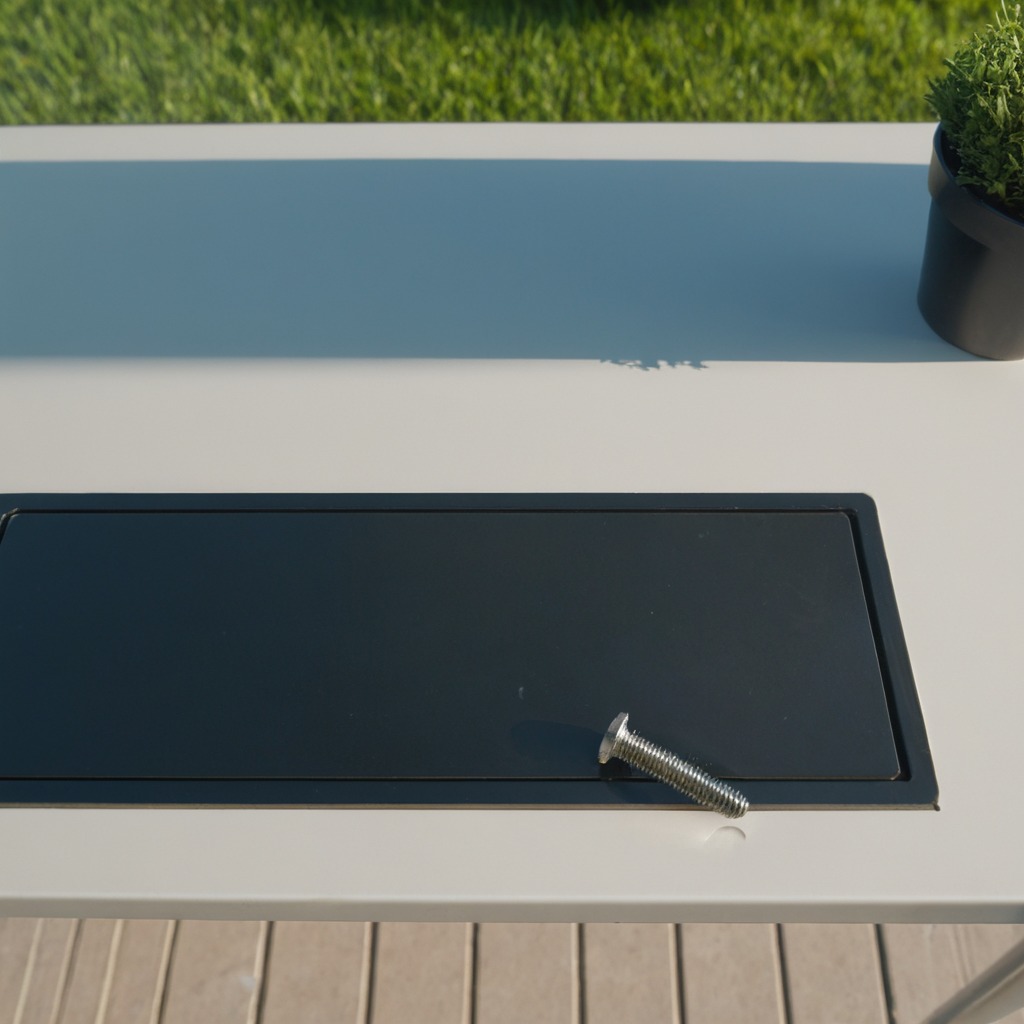
A metal screw is lying on the textured surface of a clean utility table.